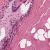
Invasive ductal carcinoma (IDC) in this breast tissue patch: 0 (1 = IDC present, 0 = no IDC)